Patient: sex M, age 54
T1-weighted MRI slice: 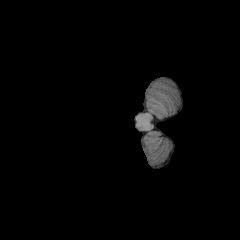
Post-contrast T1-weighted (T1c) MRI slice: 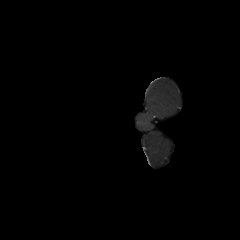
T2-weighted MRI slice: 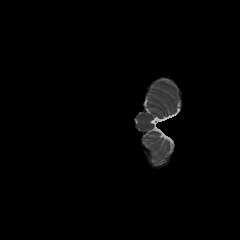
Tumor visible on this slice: no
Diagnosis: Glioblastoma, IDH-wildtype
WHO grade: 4